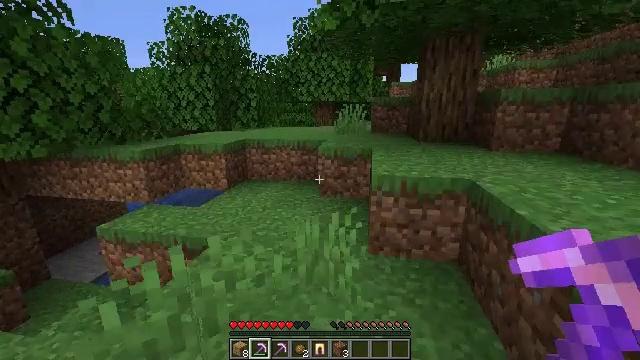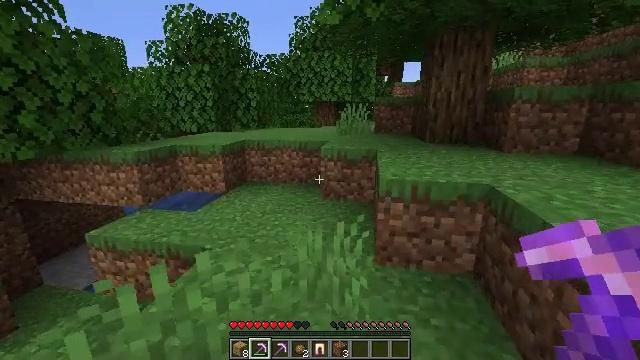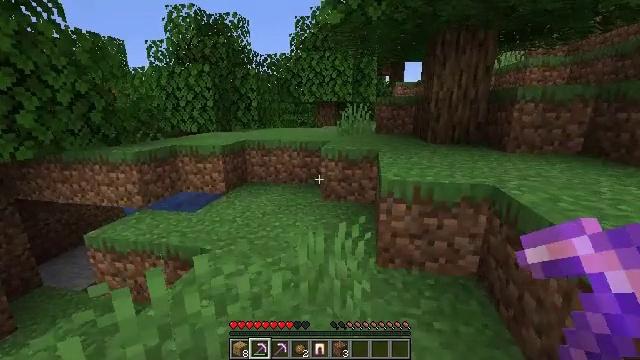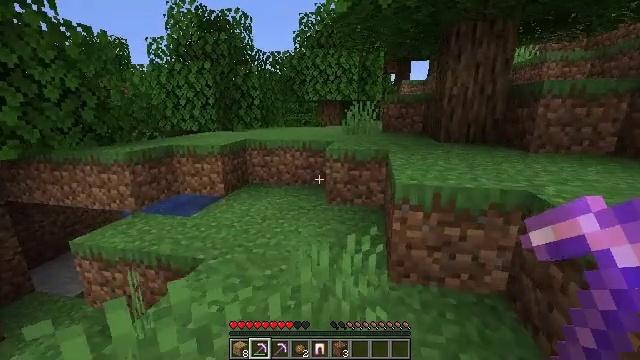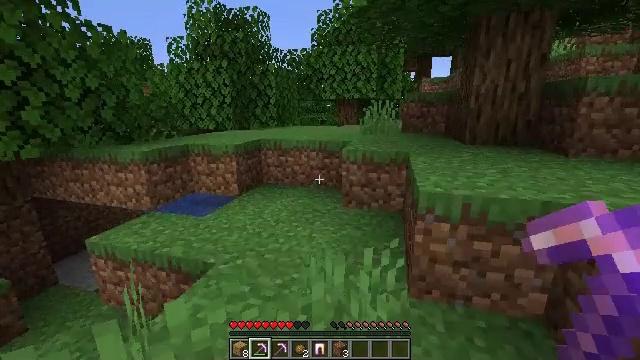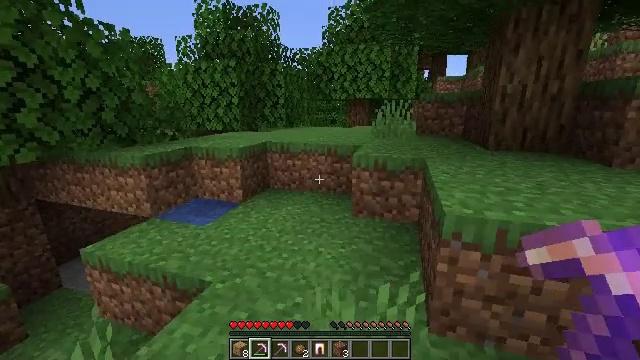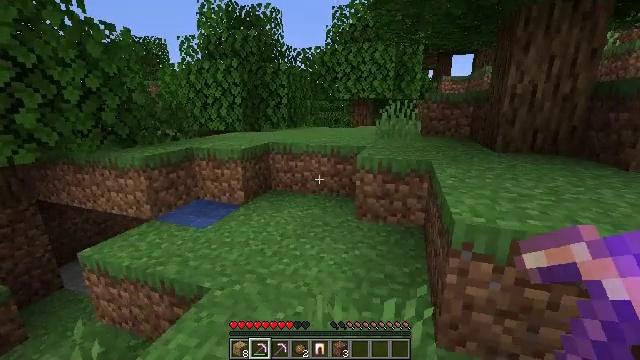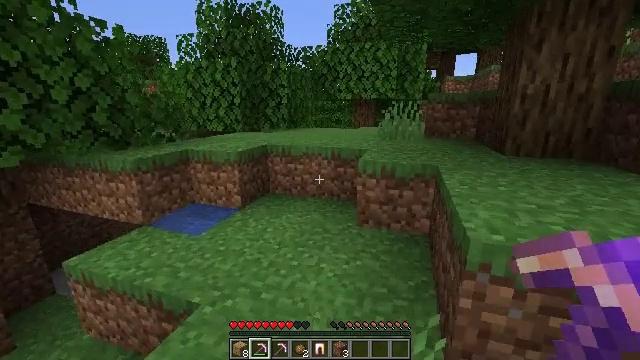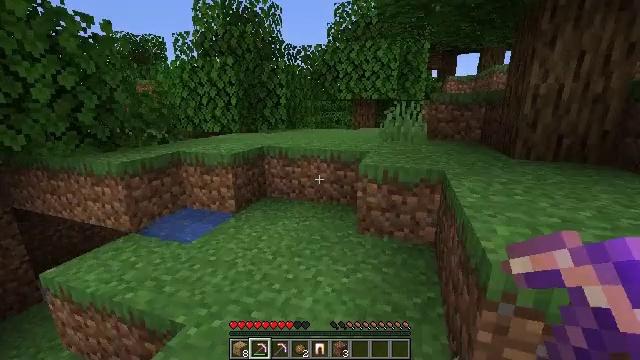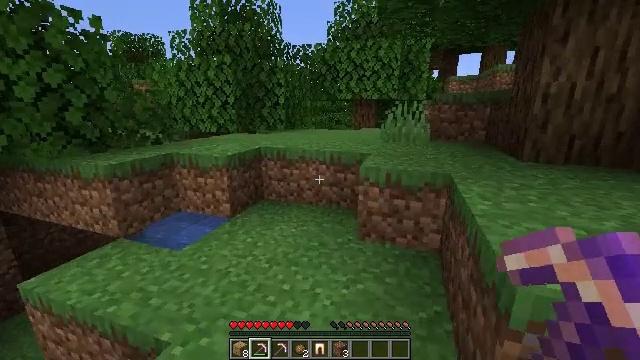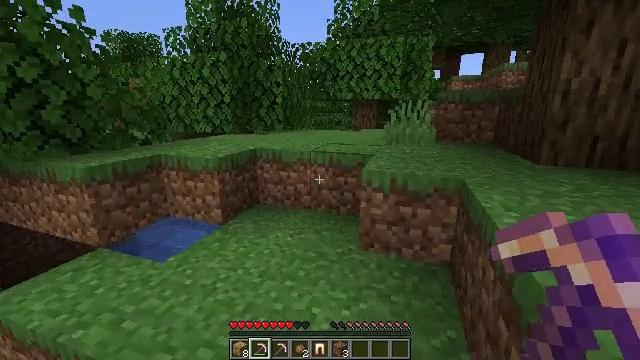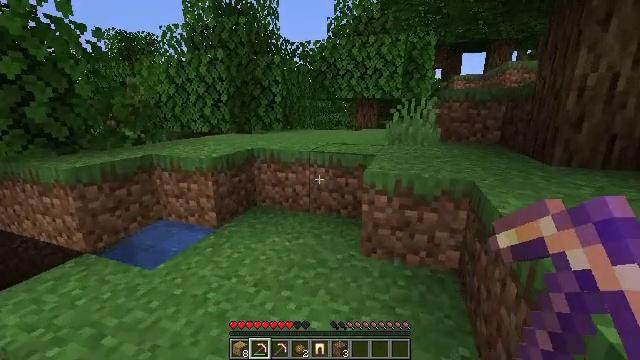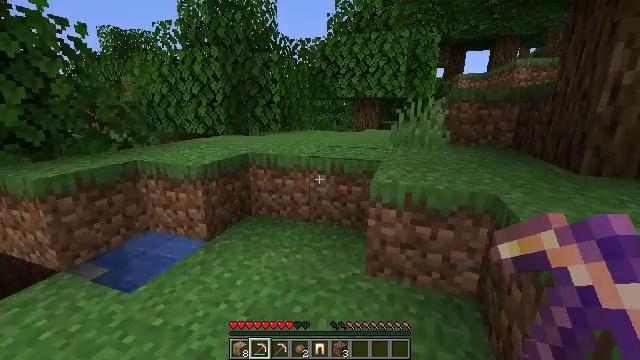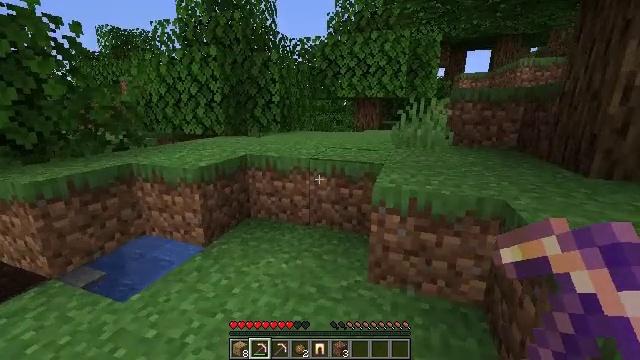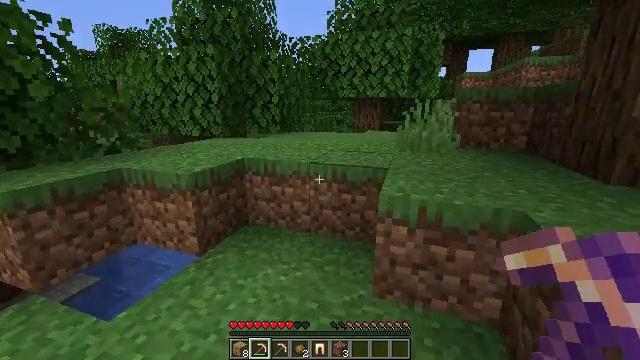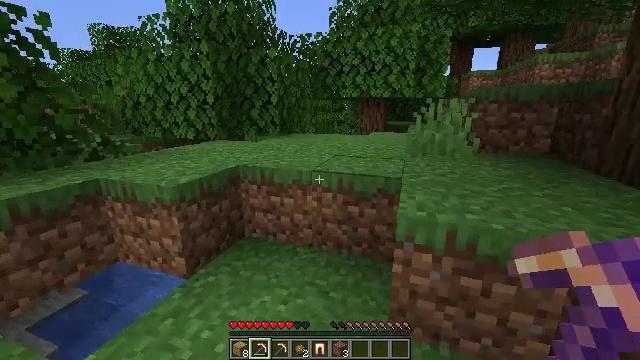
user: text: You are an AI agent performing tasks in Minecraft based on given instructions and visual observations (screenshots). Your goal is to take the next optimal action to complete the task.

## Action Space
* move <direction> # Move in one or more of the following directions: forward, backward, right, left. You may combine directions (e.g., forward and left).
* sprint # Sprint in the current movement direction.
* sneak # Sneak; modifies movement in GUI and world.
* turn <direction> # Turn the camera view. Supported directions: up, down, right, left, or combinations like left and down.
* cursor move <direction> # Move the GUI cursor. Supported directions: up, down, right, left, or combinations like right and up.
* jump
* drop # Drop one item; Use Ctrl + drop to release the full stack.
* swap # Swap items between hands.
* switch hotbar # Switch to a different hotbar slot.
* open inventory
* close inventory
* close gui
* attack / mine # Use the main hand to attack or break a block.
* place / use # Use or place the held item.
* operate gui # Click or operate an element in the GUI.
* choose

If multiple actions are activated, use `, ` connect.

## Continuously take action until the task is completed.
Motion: motion action
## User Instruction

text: Mine oak leaves.
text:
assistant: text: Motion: move forward
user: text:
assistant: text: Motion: move forward
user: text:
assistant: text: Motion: move forward
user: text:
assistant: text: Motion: move forward, turn left
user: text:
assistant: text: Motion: move forward, turn left
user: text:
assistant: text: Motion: move forward
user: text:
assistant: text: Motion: move forward
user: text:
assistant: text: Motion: move forward
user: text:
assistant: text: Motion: move forward
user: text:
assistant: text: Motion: move forward
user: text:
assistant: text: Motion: move forward
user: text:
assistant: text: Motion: move forward
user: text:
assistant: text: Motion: move forward
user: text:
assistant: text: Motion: move forward
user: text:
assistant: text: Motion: move forward
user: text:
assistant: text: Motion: move forward
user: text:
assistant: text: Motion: move forward, turn left
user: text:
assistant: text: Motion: move forward, turn left
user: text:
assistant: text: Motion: move forward, turn left
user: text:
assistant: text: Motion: move forward, turn left
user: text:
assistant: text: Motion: move forward
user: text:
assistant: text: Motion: move forward, turn left
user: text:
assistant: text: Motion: move forward
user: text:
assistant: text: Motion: move forward
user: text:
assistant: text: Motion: move forward
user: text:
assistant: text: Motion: move forward
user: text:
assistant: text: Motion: move forward, jump
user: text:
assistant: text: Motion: move forward, turn left, jump
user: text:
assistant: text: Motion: move forward, turn left, jump
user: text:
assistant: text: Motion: move forward, turn left and down, jump